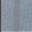
Piece: xx